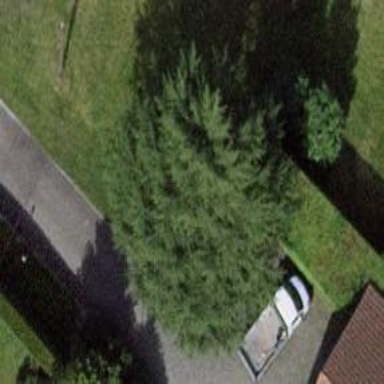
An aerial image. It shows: Evergreen tree with needle-leaved leaves.